Question: I am using Microsoft Visio 2010.
I am drawing a UML sequence diagram.
I added object Lifeline and started drawing diagram. Because the diagram is very long, at one point there would not be any more connectors to connect the arrows to. See this picture:
I understand that probably it is not good idea to put so many processes on one diagram, but it seems to me to be the best way to describe the whole process. And I only need a bit more space to continue the diagram!
So, how to configure the lifeline to have more connectors?
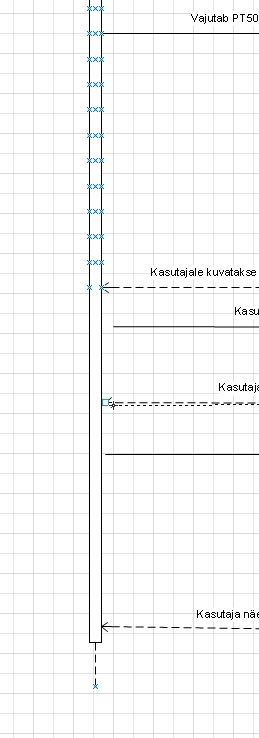
Answer: You can read how to add more connection points at "<URL>". This will allow you add connection points for the propose of creating the diagram however I don't know if this is sufficient for the UML model to know the source and destination of messages. This may be an issue if you are exporting the UML model to code or another tool.